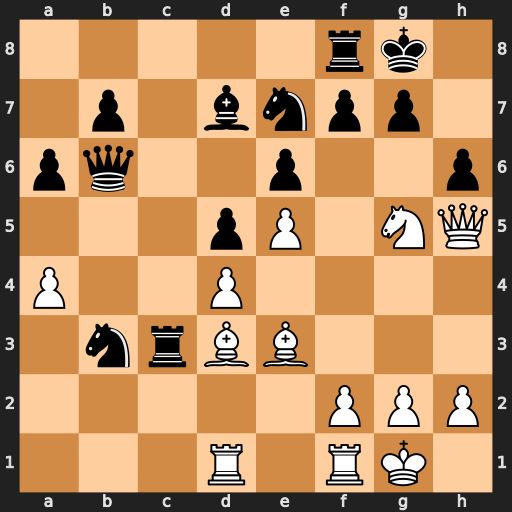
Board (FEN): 5rk1/1p1bnpp1/pq2p2p/3pP1NQ/P2P4/1nrBB3/5PPP/3R1RK1
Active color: w
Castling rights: -
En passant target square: -
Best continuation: Nh7 Rxd3 Nf6+ gxf6 Rxd3